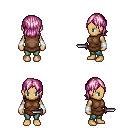
a pixel art fantasy rpg character, female body template, human, tanned skin, brown tunic, teal pants, pink long bangs hairstyle, white cloth bracers, dagger, four views (front, back, left, right), 2x2 character sprite sheet, small pixel art, hard edges, no anti-aliasing